Question: How can I find the coordinates of the four corners in this "square" in Matlab? I tried with 'corner', 'regionprops('Extrema')' and 'detectMinEigenFeatures' with no luck. The problem is the blue square is not a perfect square, so I need some kind of sharpening edge technique or a more "intelligent" find-corner-algorithm to find them.

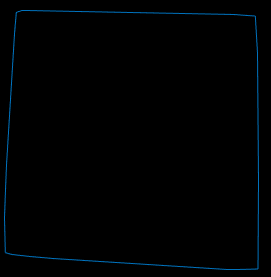
Answer: Because I'm a nice guy, I've translated the Tasos's explainations into code, check the comments :
'''
%Open your image
I = imread('square.png');
I = im2bw(I(:,:,3));
%Compute the centroid
centroid = round(size(I)/2);
%Find the pixels that create the square
[x,y] = find(I);
%Change the origin
X = [y,x]-centroid;
%Sort the data
X = sortrows(X,[1 2]);
%Cartesian to polar coordinates
[theta,rho] = cart2pol(X(:,1),X(:,2));
%sort the polar coordinate according to the angle.
[POL,index] = sortrows([theta,rho],1);
%Smoothing, using a convolution
len = 15 %the smoothing factor
POL(:,2) = conv(POL(:,2),ones(len ,1),'same')./conv(ones(length(POL(:,2)),1),ones(len ,1),'same');
%Find the peaks
pfind = POL(:,2);
pfind(pfind<mean(pfind)) = 0;
[~,pos] = findpeaks(pfind);
%Change (again) the origin
X = X+centroid;
%Plot the result
plot(POL(:,1),POL(:,2))
hold on
plot(POL(pos,1),POL(pos,2),'ro')
figure
imshow(I)
hold on
plot(X(index(pos),1),X(index(pos),2),'ro')
'''
The distance (y-axis) vs angle (x-axis) plot:
<URL>
The final detection:
<URL>